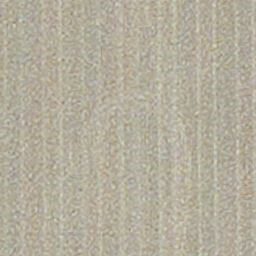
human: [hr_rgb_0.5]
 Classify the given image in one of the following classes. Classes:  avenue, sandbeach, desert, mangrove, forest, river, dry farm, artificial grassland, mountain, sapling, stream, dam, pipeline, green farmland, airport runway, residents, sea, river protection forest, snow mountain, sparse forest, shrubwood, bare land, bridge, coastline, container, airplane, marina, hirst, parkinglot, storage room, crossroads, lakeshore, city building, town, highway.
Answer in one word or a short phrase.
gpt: dry farm